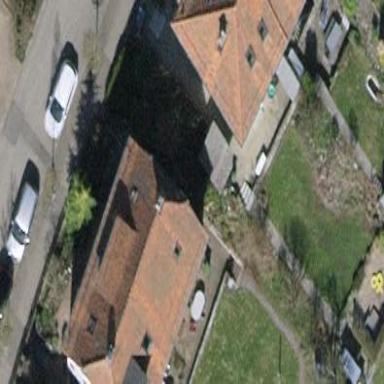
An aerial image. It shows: Building with tile roof.